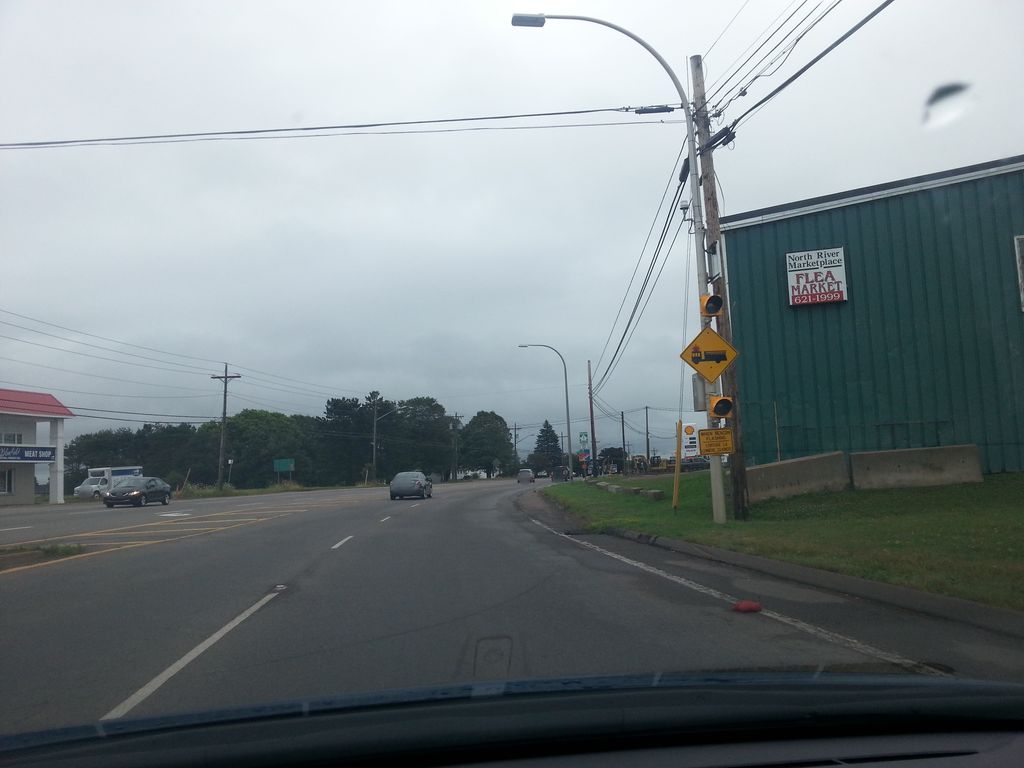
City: charlottetown